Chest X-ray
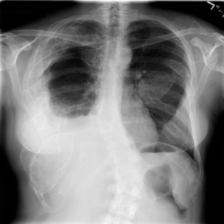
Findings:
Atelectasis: negative
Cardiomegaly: negative
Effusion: positive
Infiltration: negative
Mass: negative
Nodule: negative
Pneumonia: negative
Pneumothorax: negative
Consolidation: negative
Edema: negative
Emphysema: negative
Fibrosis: negative
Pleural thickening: negative
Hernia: negative